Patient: sex M, age 47
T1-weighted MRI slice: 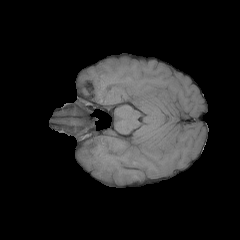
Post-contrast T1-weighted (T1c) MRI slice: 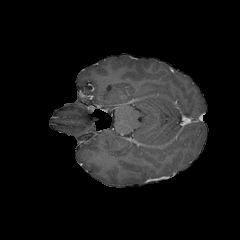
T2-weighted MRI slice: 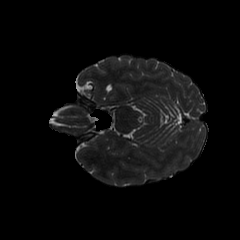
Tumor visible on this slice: no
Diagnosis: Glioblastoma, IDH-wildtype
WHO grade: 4